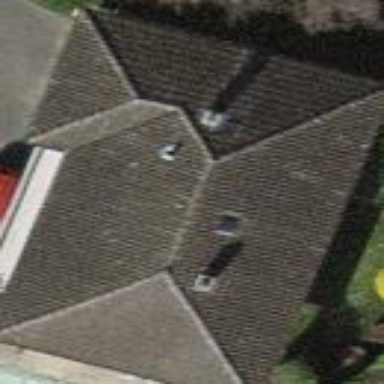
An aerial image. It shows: Detached building with hipped roof.